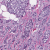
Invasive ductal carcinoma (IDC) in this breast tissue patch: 1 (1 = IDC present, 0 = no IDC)